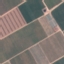
Land use / land cover: PermanentCrop